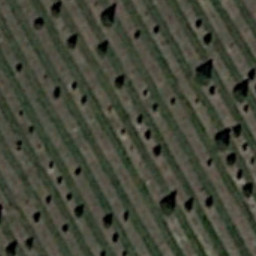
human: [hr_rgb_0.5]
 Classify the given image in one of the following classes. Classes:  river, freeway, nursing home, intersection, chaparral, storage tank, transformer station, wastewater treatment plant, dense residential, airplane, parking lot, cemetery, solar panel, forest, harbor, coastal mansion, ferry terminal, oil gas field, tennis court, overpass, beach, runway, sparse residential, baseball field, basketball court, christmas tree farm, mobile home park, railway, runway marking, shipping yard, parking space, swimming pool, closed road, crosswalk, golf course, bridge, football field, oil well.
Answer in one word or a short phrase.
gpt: christmas tree farm